Question: I'm trying to load bitmaps in the asyncTask, in the onClick I will execute myAsyncTask and get bitmap as result. I'm stuck with NullPointerException, because String parameter, that I put to myAsyncTack is decoded wrong (see logcat screenshot, first line is log.d of String data[position], and the second is from myAsyncTask decode method). In my code I need to open lots of images at background, how can I do it right with myAsyncTask?
execute:
'''
Log.d("Files", "DATA: " + data[position]);
try{
ImageView mImg = (ImageView) vi.findViewById(R.id.imageView);
BitmapTask btmt = new BitmapTask();
btmt.execute(data[position]);
mImg.setImageBitmap(btmt.get());
} catch (Exception e){
e.printStackTrace();
}
return vi;
'''
async:
'''
public class BitmapTask extends AsyncTask {
@Override
protected Bitmap doInBackground(String... bmt) {
Bitmap bm = BitmapFactory.decodeFile(Environment.getExternalStorageDirectory() + "/MANUAL/workflow/" + bmt);
int targetWidth = bm.getWidth() / 1;
int targetHeight = bm.getHeight() / 1;
Bitmap size = Bitmap.createBitmap(bm, 0, 0, targetWidth, targetHeight, matrix(), true);
return size;
}
@Override
protected void onPostExecute(Bitmap result) {
}
}
'''
logcat:

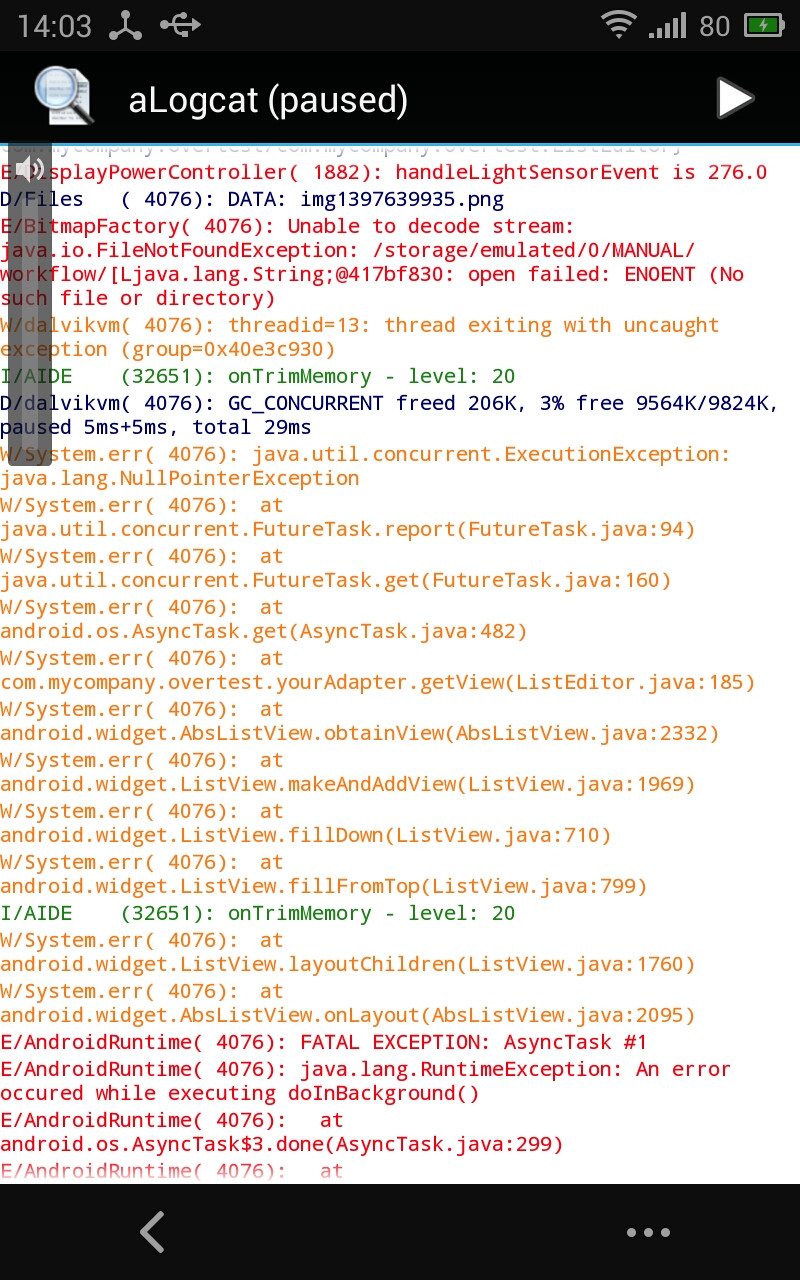
Answer: Change this:
'''
Bitmap bm = BitmapFactory.decodeFile(Environment.getExternalStorageDirectory() + "/MANUAL/workflow/" + bmt);
'''
to this:
'''
Bitmap bm = BitmapFactory.decodeFile(Environment.getExternalStorageDirectory() + "/MANUAL/workflow/" + bmt[0]);
'''
You have to get first element of 'String... bmt' string array.